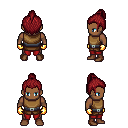
a pixel art fantasy rpg character, male body template, human, dark skin, leather chest armor, red pants, brunette short topknot hairstyle, gold gloves, brown shoes, four views (front, back, left, right), 2x2 character sprite sheet, small pixel art, hard edges, no anti-aliasing